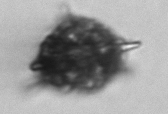
Label: Dictyocha